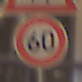
Verkehrszeichen: Geschwindigkeit60
Zusatzzeichen oben: FussgaengerLinks
Umgebung: Indoor, Urban
Tageszeit: NotSpecified
Wetter: NotSpecified
Licht: Artificial
Jahreszeit: NotSpecified
Kontrast: MediumContrast